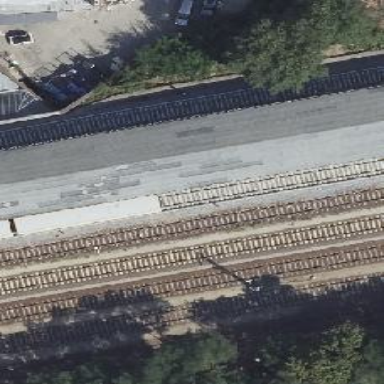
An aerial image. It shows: Platform edge at railway station.